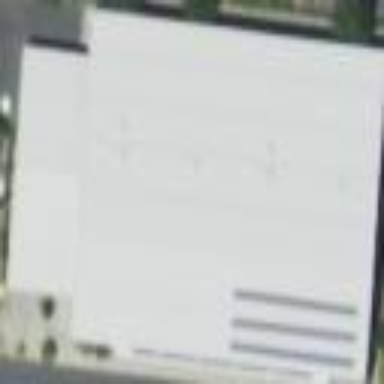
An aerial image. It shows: Commercial building.